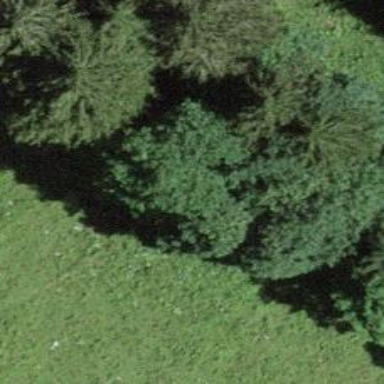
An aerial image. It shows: Forest area.